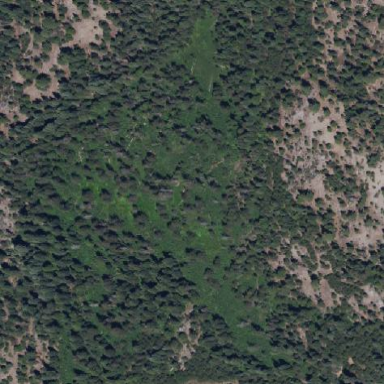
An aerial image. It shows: Wet meadow with wooded vegetation.